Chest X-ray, PA view. Patient: 34 years old, sex F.
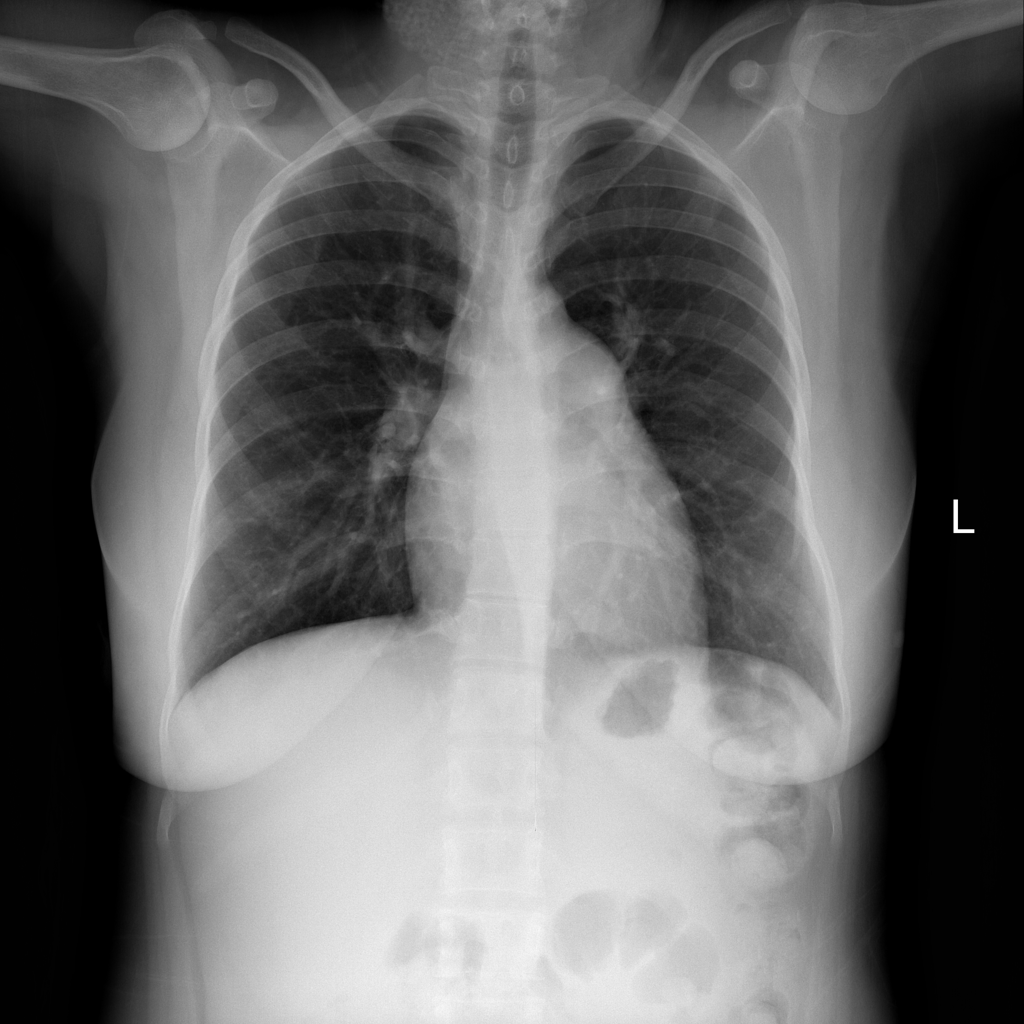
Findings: No Finding